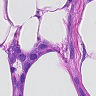
Metastatic tissue present: yes